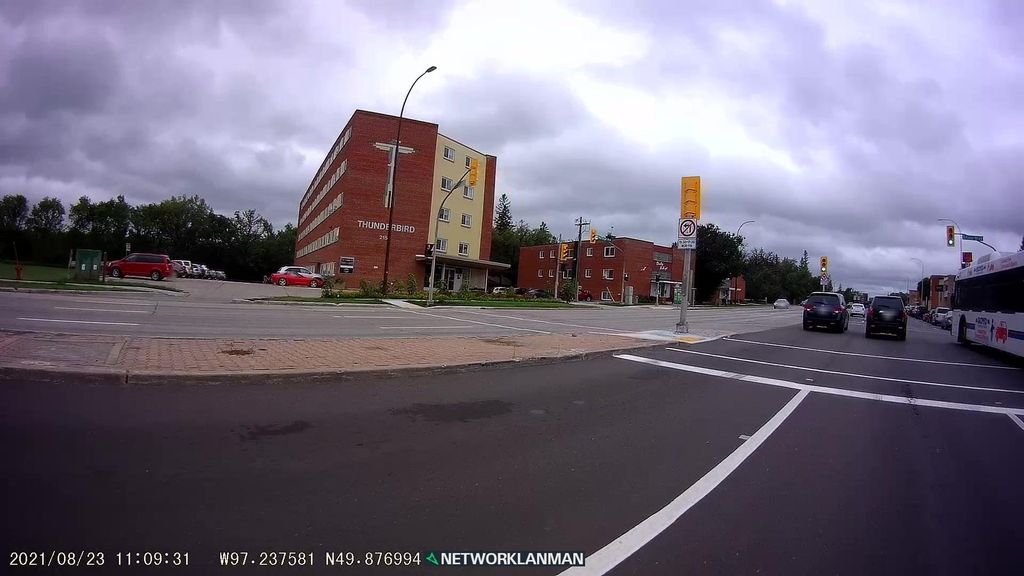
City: winnipeg